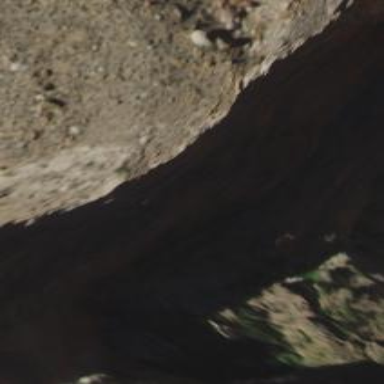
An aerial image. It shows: Cliff in nature.